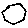
Label: hexagon